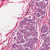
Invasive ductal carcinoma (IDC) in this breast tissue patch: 0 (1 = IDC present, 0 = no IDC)